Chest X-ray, AP view. Patient: 87 years old, sex M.
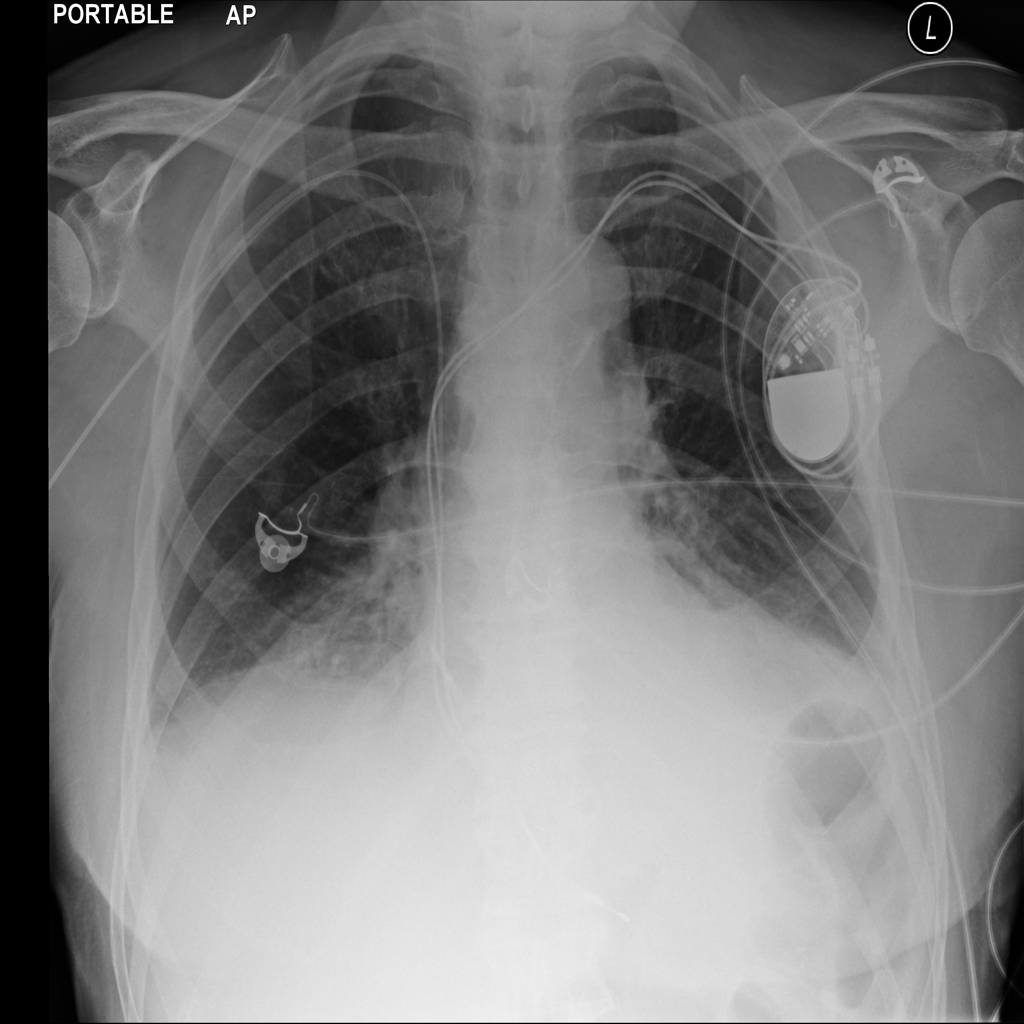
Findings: Consolidation